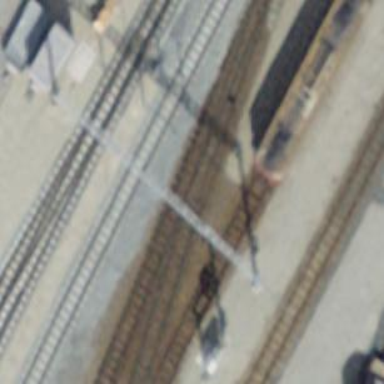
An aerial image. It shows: Narrow gauge railway siding with one track. The railway line is electrified with contact line.